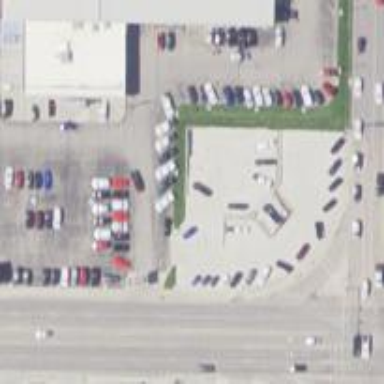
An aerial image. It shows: Retail area.